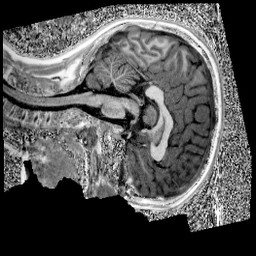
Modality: UNIT1
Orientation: sagittal
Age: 9
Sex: male
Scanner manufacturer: siemens
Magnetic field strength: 3 T
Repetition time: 4 s
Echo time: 0.00303 s